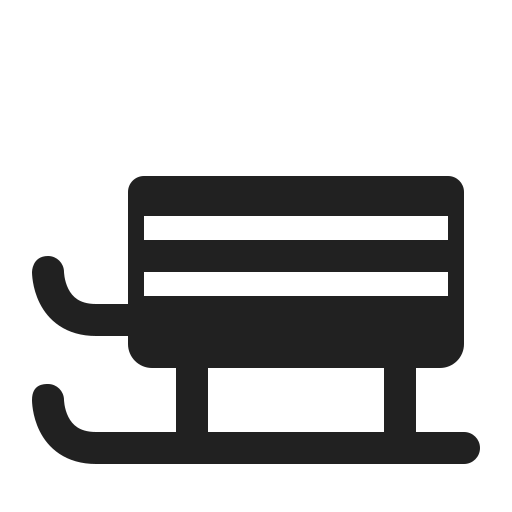
sled high contrast